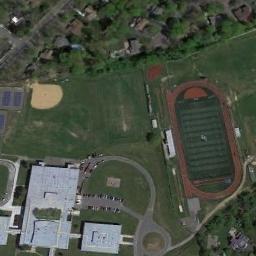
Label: ground_track_field